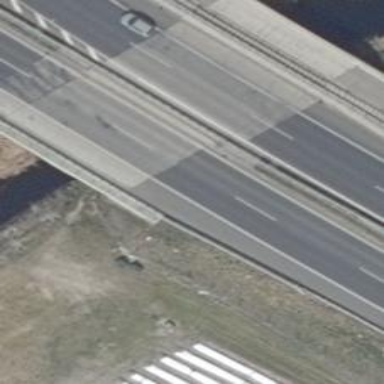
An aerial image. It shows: Motorway bridge with asphalt surface. The bridge is part of primary highway.